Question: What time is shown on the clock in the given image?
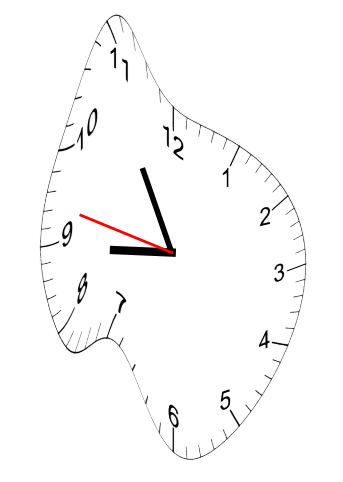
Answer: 08:54:47